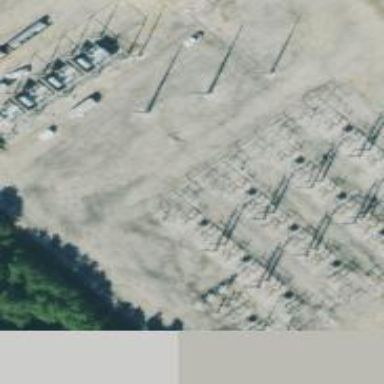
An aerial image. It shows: Switch used for power control.